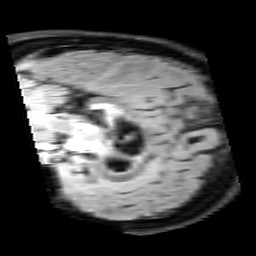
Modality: FLAIR
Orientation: sagittal
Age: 31
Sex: female
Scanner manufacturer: siemens
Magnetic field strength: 3 T
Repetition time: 9 s
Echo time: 0.099 s